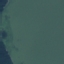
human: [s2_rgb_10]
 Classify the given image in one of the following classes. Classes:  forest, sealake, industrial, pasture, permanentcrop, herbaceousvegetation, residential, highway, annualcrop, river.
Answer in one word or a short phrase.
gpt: SeaLake